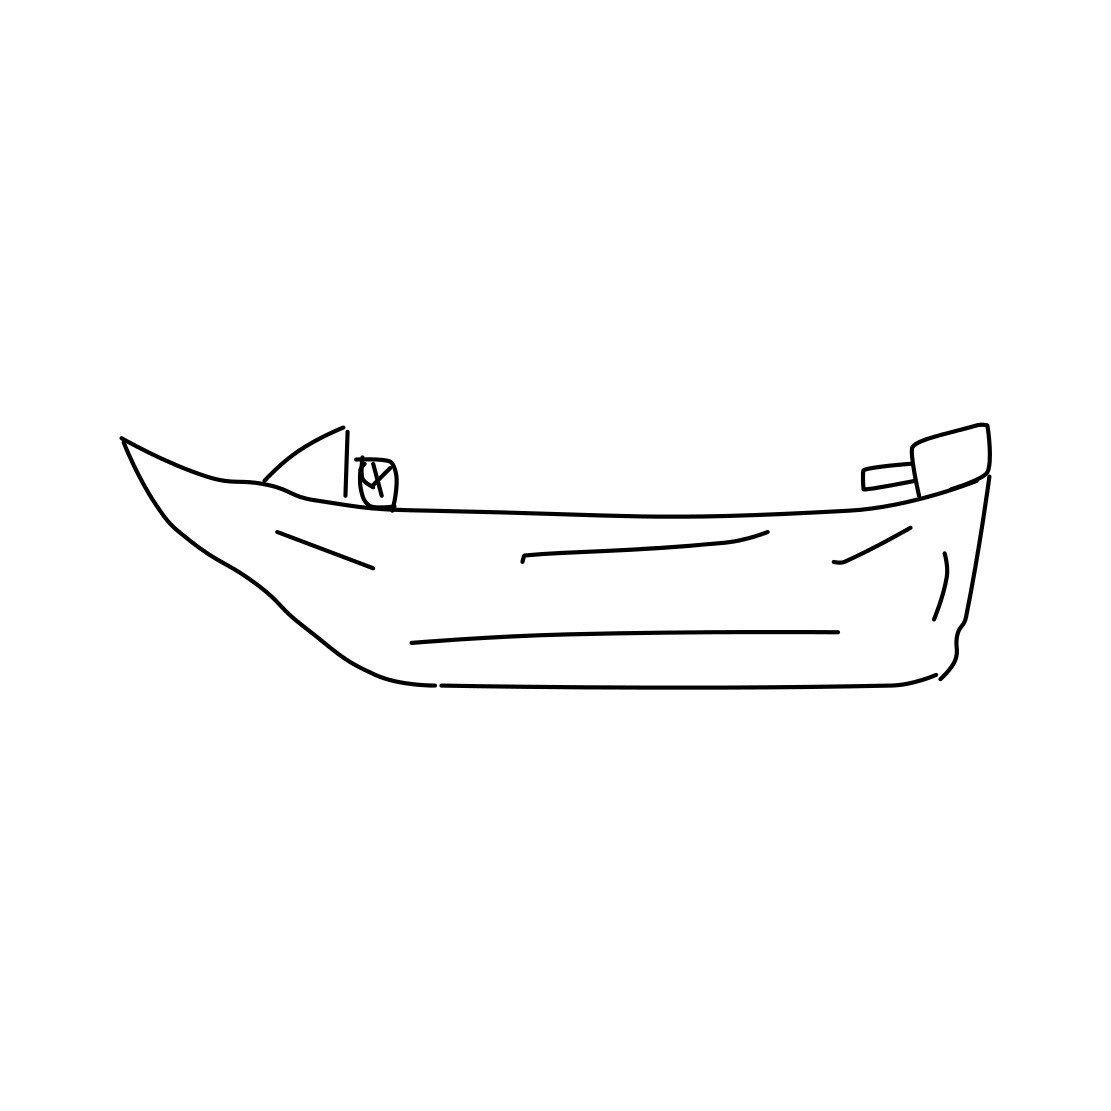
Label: speed-boat